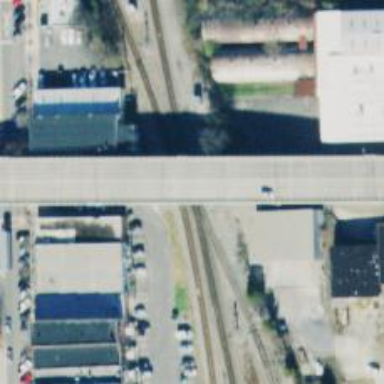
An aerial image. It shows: Railway crossing.